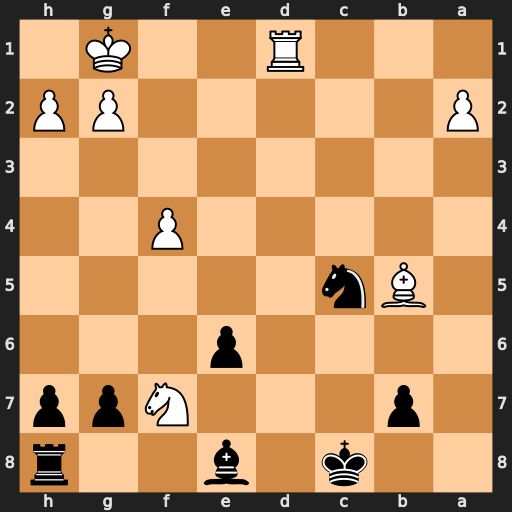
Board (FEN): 2k1b2r/1p3Npp/4p3/1Bn5/5P2/8/P5PP/3R2K1
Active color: b
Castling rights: -
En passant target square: -
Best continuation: Bxf7 Rc1 b6